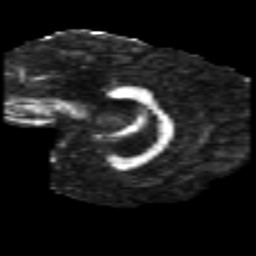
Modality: FA
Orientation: sagittal
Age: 20
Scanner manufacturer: philips
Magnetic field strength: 3 T
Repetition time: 8.6 s
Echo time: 0.127 s